Field crop: maize
Growth stage: 2
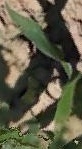
Species: maize